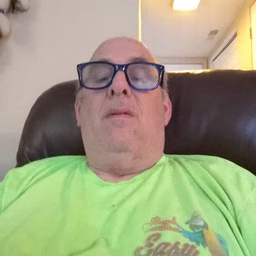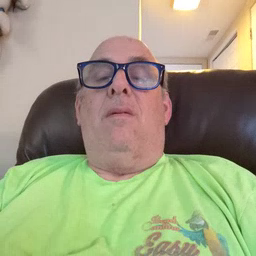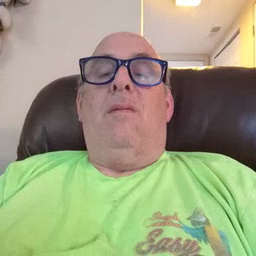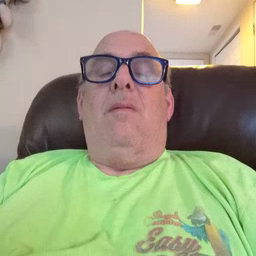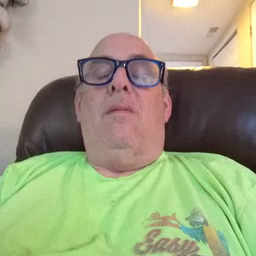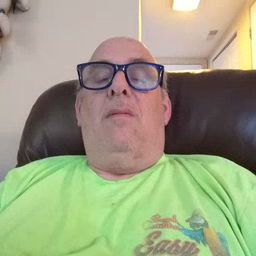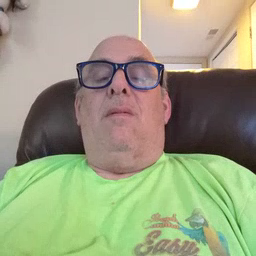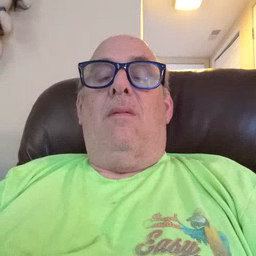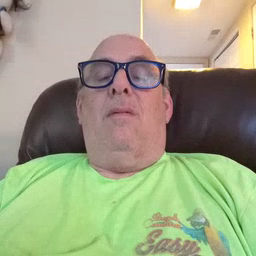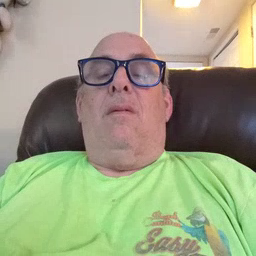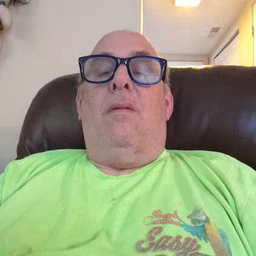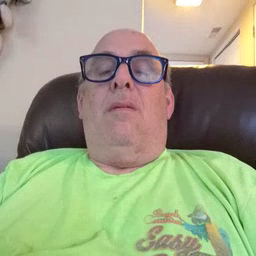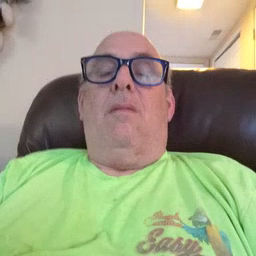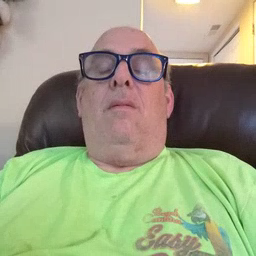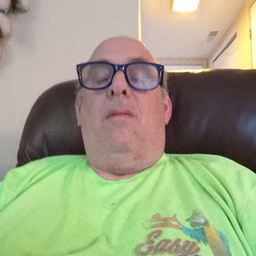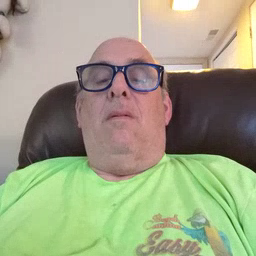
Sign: doll